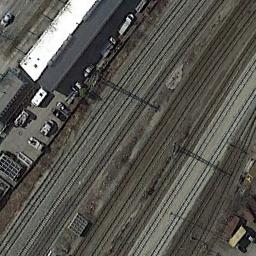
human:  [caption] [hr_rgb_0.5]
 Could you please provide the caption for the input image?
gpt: There are two parallel railway lines here .

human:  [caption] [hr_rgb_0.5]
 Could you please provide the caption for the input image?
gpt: The railway is on the bare land next to some houses .

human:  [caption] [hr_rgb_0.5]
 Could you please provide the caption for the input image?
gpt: There are several buildings beside the railway .

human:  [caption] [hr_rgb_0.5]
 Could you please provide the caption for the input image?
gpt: These railways have no trains on the railways and a white building is on one side of the railways .

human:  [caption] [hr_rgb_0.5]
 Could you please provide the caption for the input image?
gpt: A railway beside a white building .